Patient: sex F, age 72
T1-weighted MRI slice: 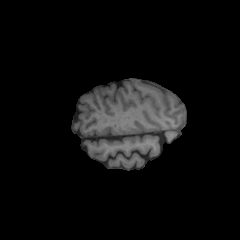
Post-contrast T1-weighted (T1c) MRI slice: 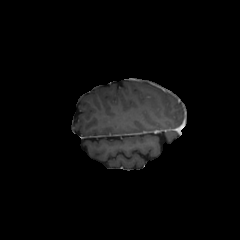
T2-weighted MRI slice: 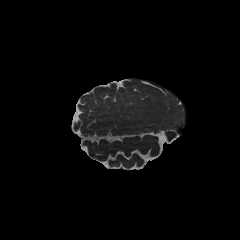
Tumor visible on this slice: no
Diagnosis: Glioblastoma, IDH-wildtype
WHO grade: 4